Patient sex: M
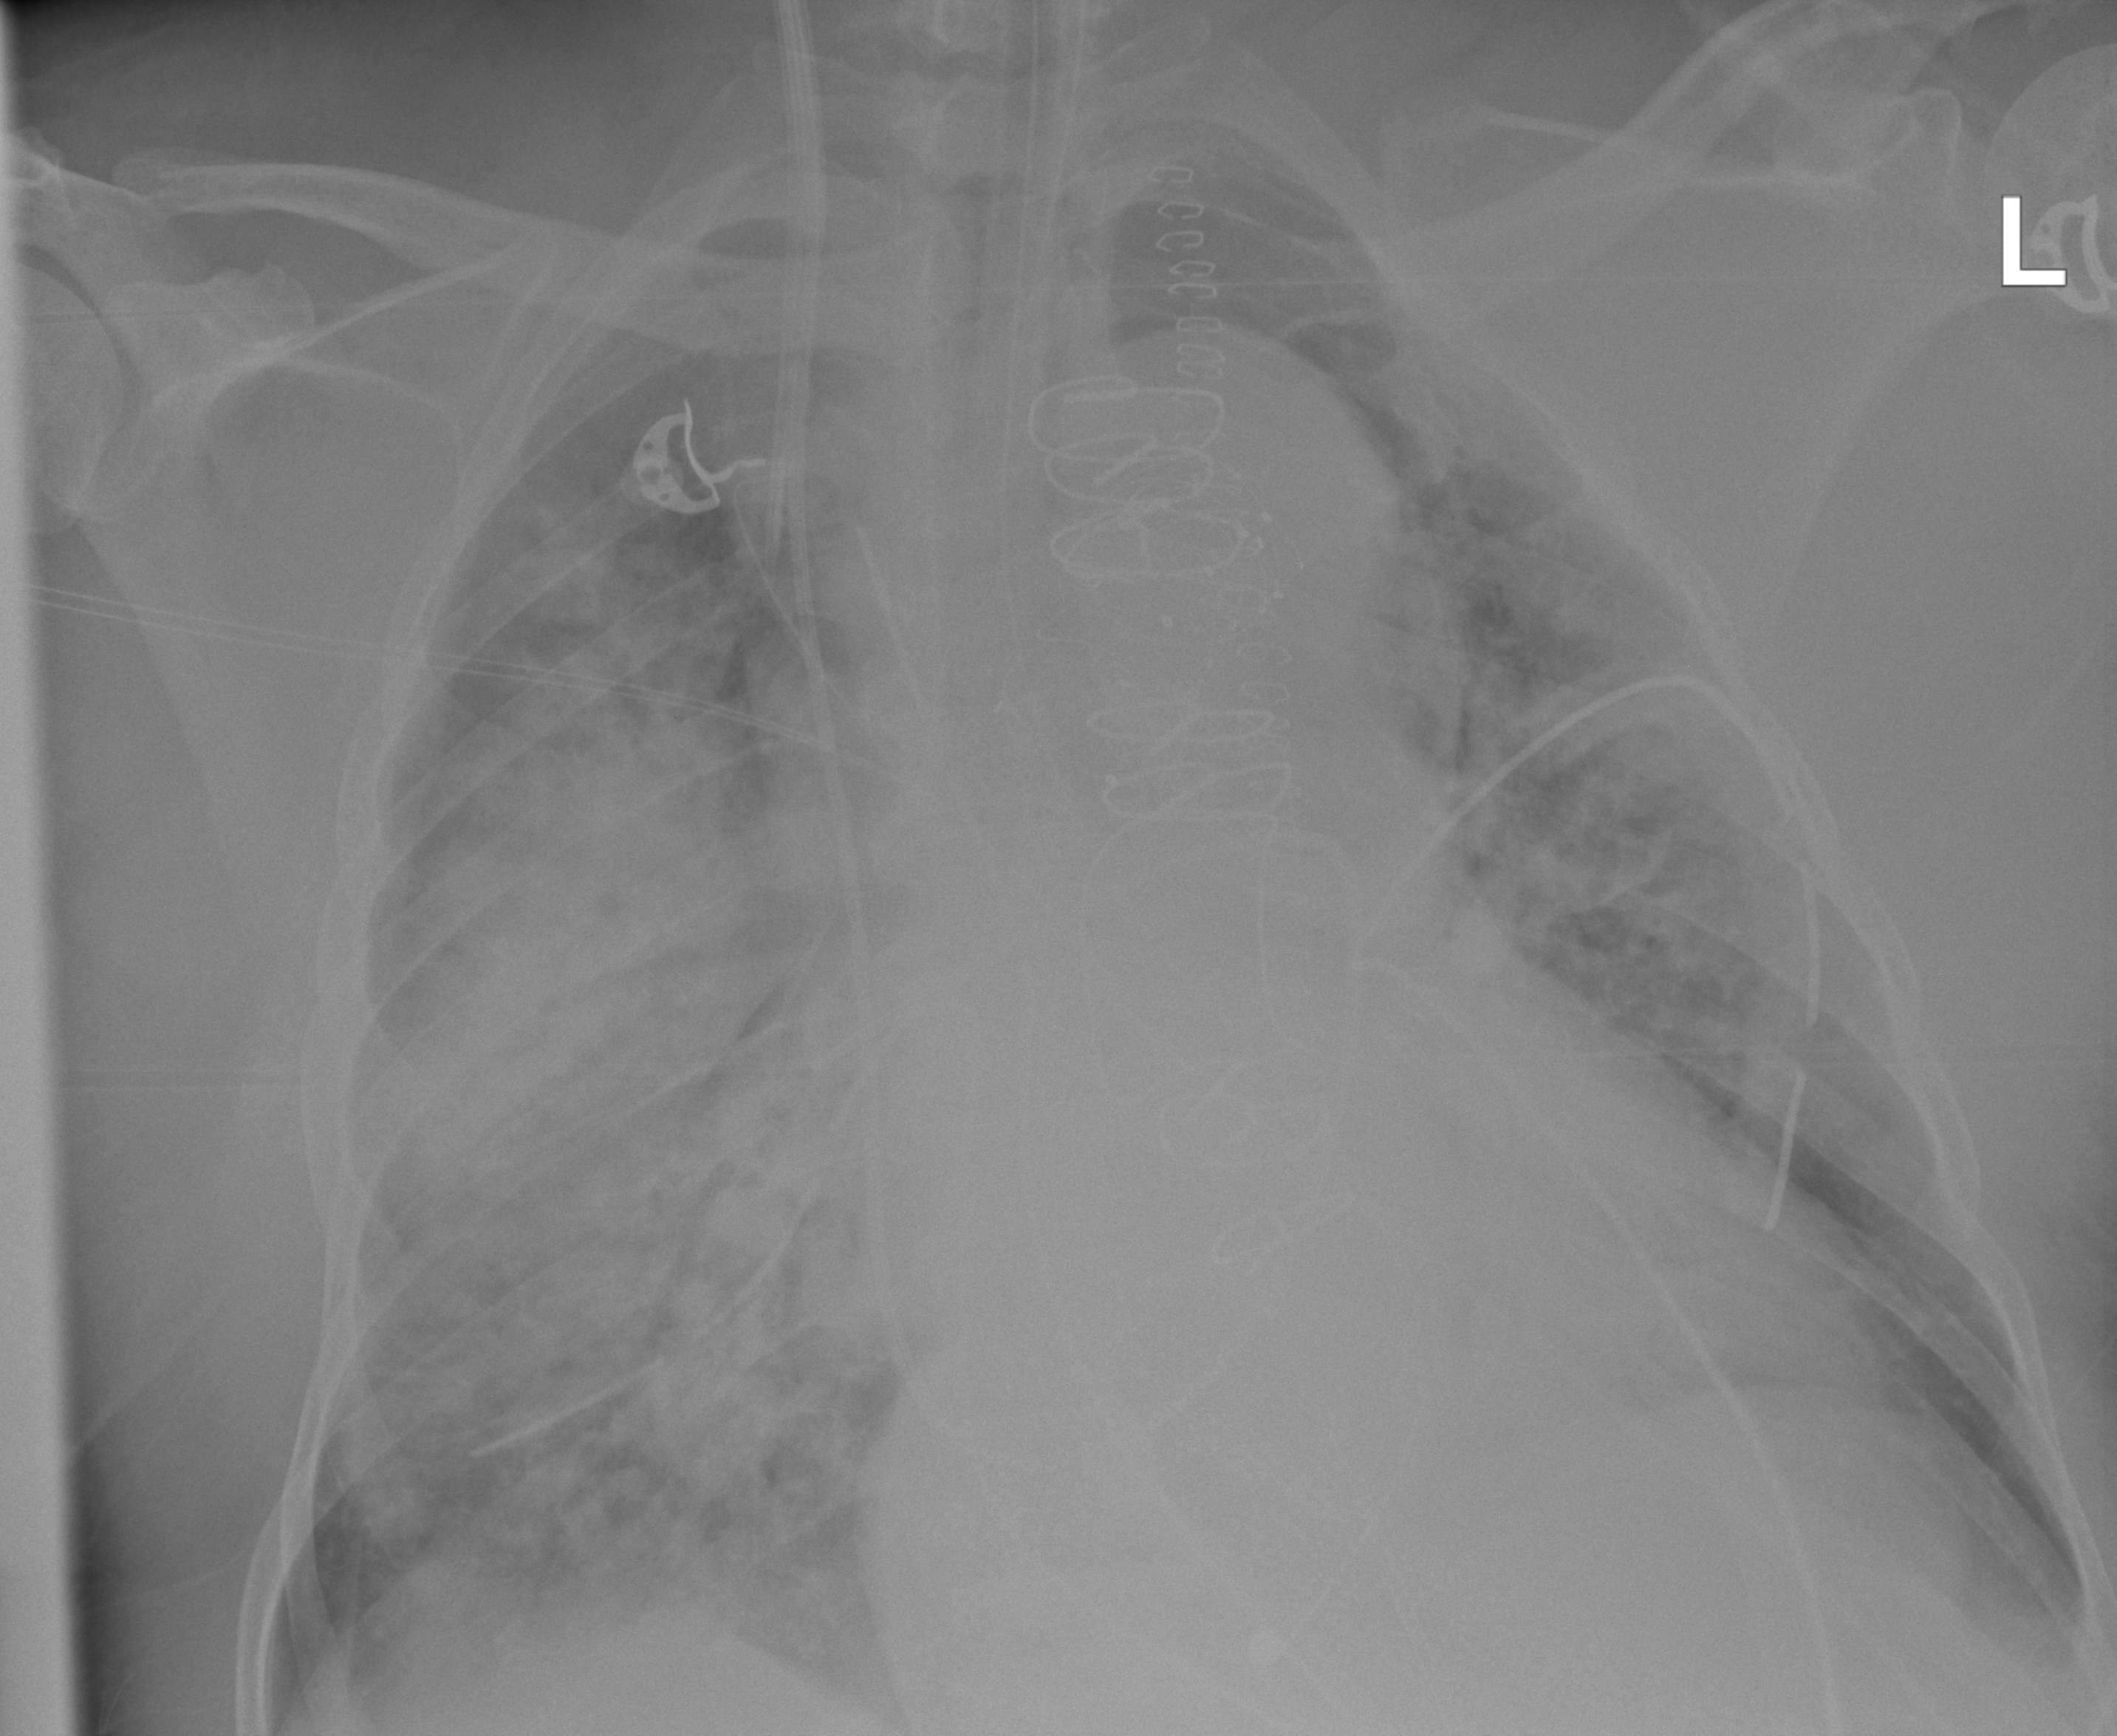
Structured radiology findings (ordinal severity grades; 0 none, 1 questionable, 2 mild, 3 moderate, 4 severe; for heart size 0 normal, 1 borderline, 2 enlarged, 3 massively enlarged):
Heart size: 2
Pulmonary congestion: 0
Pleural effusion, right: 2
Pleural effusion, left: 1
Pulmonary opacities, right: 3
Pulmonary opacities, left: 2
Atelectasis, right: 3
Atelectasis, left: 2